Field crop: maize
Growth stage: 2
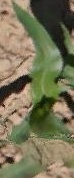
Species: maize